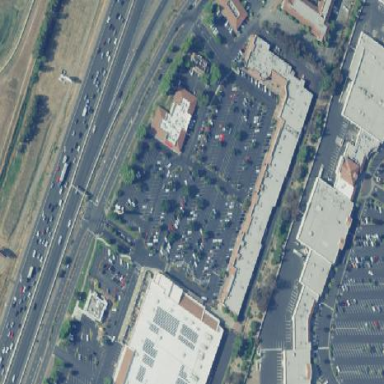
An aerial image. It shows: Retail area.